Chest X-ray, AP view. Patient: 50 years old, sex M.
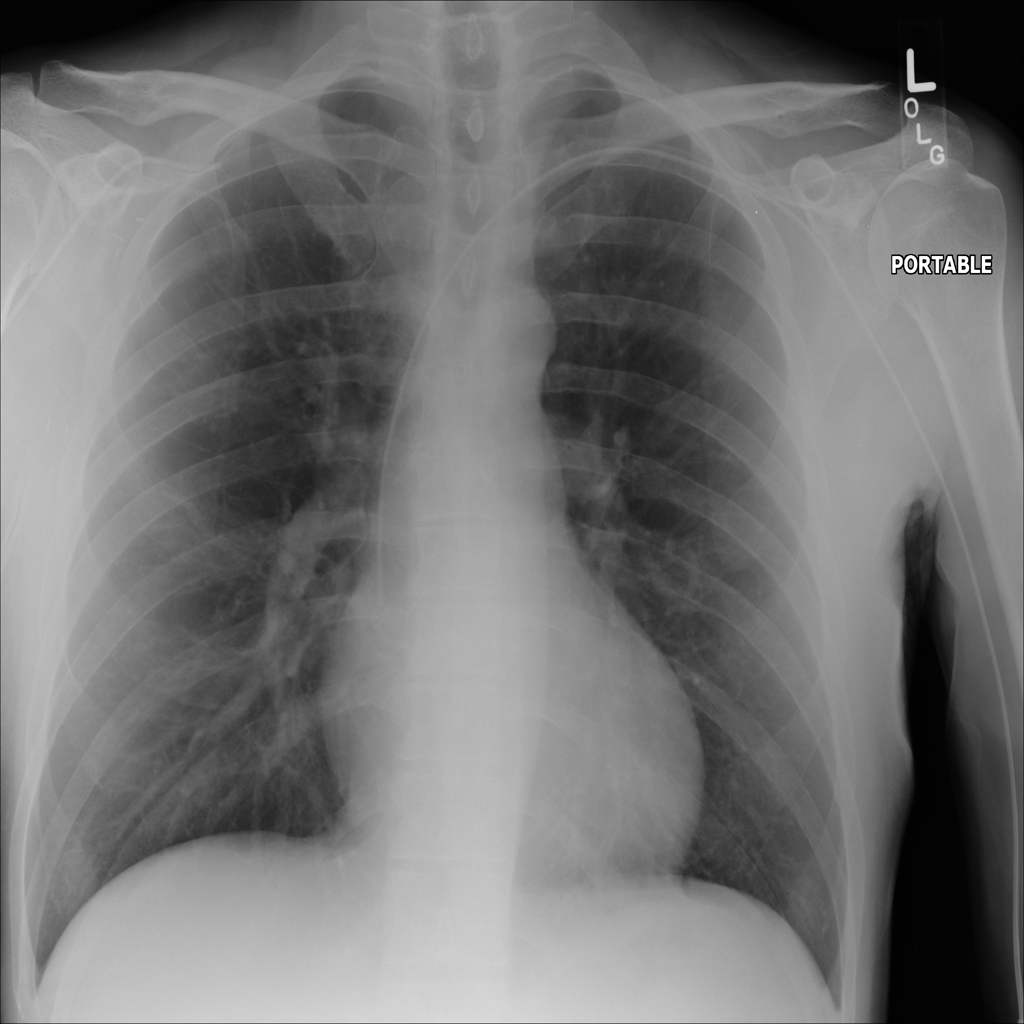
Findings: No Finding